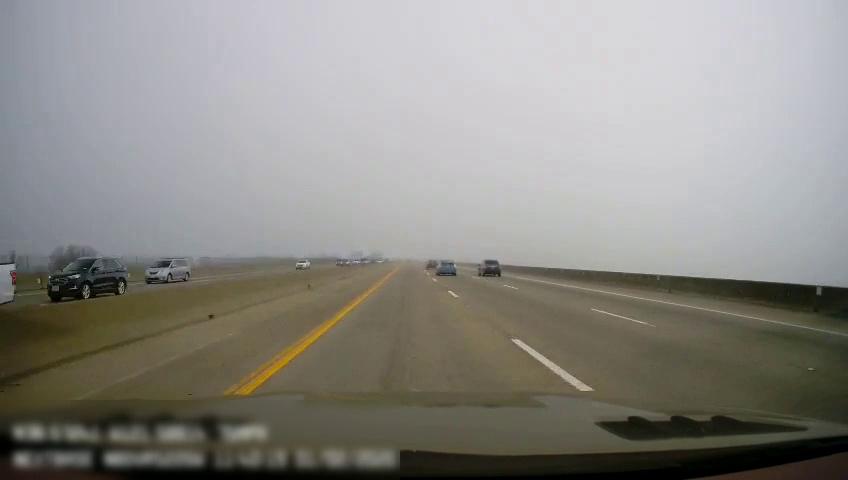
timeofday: Day
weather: Cloudy
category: Drivable Space
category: Drivable Space
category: Vehicles | Truck
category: Vehicles | SUV
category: Vehicles | Van
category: Vehicles | SUV
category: Vehicles | Car
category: Vehicles | Car
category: Vehicles | Car
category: Vehicles | Car
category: Lanes | Current Lane
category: Lanes | Current Lane
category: Lanes | Alternate Lane
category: Lanes | Alternate Lane
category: Lanes | Alternate Lane
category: Lanes | Opposite Lane
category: Lanes | Opposite Lane